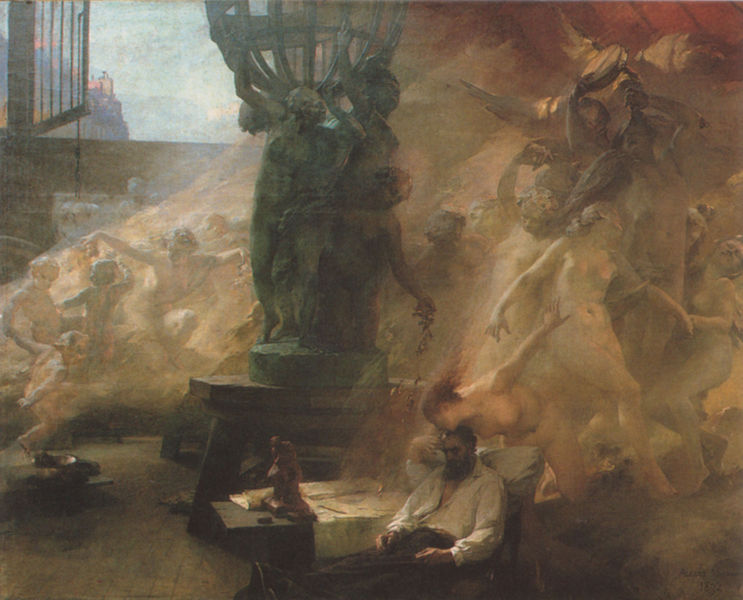
Titel: La mort de Carpeaux, Der Tod von Carpeaux
Künstler: Albert Maignan
Standort: Amiens
Institution: Musée de Picardie
Schlagwörter: akt, blau, dunkel, felsen, himmel, mann, nackt, schatten, weiß, wolken, frauen, grün, menschen, ocker, stadt, braun, brust, busen, fenster, finger, frau, hell, hintergrund, licht, raum, schwarz, tisch, tische, ausblick, rot, schleier, schloss, beige, symbolismus, bart, hemd, arme, gesicht, sockel, hände, innenraum, spiegel, vorhang, erde, rauch, boden, figur, haare, sitzend, klassizismus, tanzen, rosa, engel, skulptur, statue, aussicht, kuss, küssen, papier, liegen, schlafen, schlafend, fels, dunst, nebel, figuren, weiber, atelier, maler, muse, nabel, plastik, lichtstrahl, bücken, burg, schweben, denkmal, traum, künstler, kugel, erdkugel, pergament, lichtstrahlen, skulpturen, werkstatt, albtraum, alptraum, hölle, musen, vision, putten, welt, putti, schwebend, genie, geister, monster, bildhauer, tamburin, weltkugel, schalfen, atlanten, inspiration, tanzend, tamborin, alptraums, chlaf, der musenkuss, kuss der muse, musenkuss